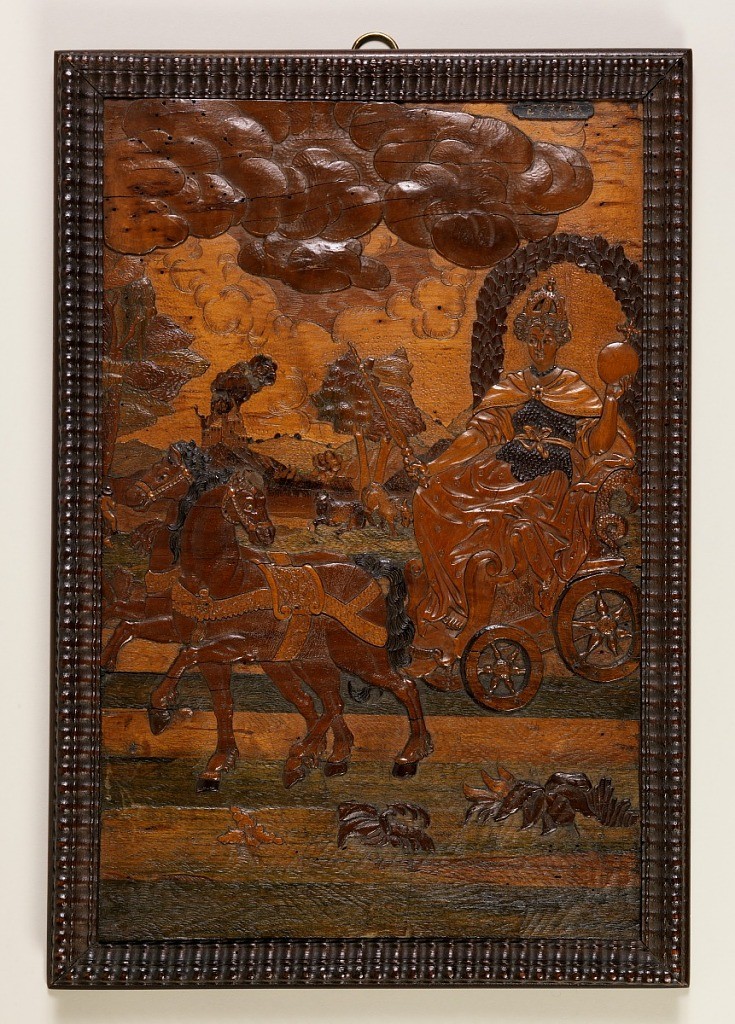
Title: Figure of Europe
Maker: Julius Goltzius, Dutch, died ca. 1595
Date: late 17th–early 18th century
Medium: fruitwood
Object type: Panel
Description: Panel in gadrooned frame. Female figure, crowned, holding sceptre and orb, seated under laurel wreath in chariot, drawn by a pair of horses; in background, grazing cattle and a burning castle. At top right, labeled "Europa".